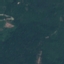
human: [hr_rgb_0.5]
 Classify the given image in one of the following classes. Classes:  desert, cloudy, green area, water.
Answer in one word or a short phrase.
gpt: green area